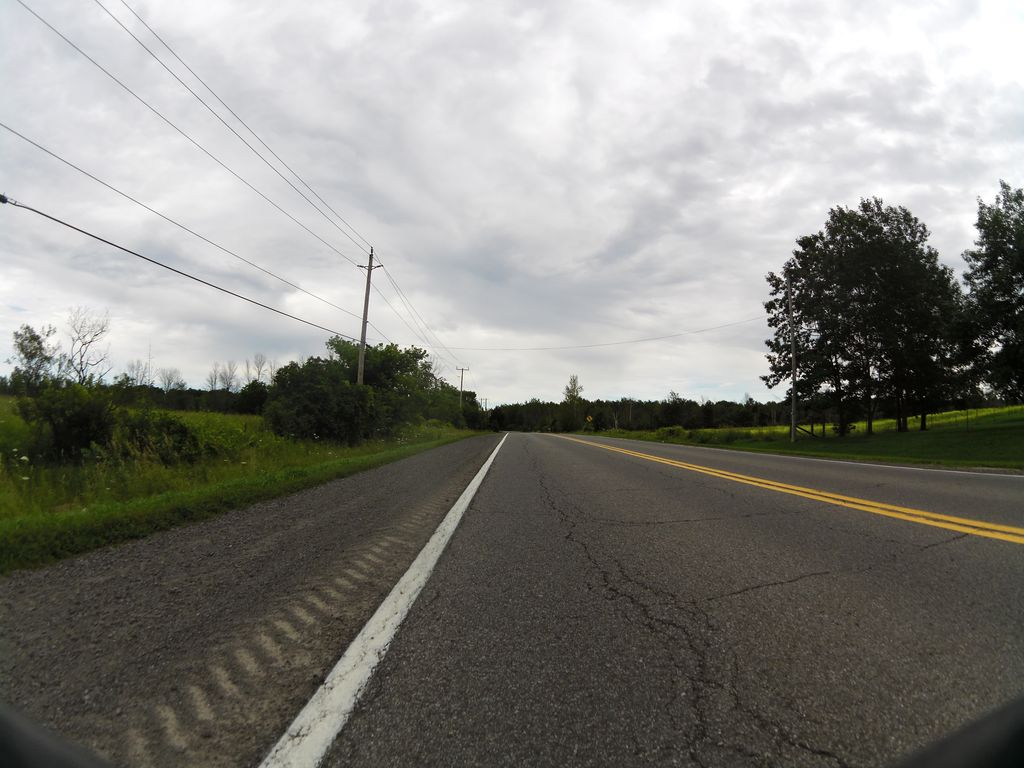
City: ottawa-gatineau